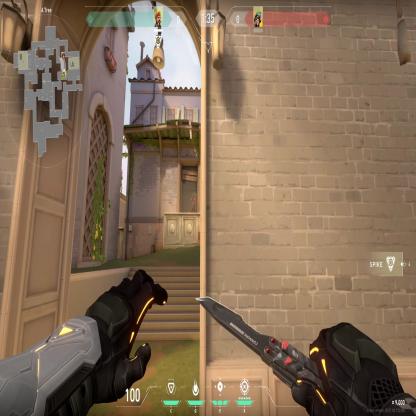
Label: enemy